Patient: sex F, age 44
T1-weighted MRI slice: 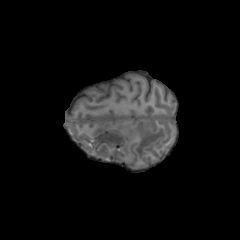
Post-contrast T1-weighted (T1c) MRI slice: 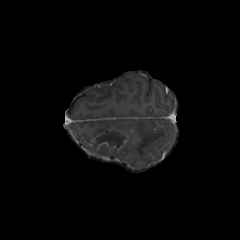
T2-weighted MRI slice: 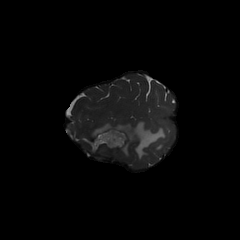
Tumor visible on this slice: yes
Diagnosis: Glioblastoma, IDH-wildtype
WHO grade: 4